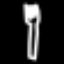
Label: fork